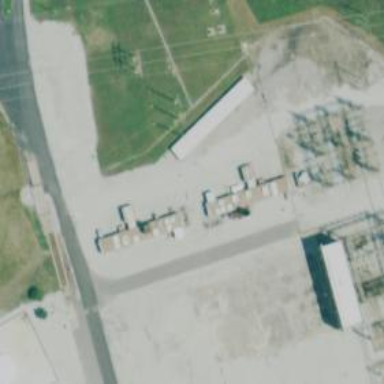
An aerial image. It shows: Gas turbine power generator.